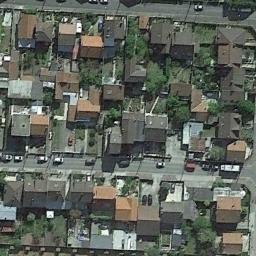
Label: residential